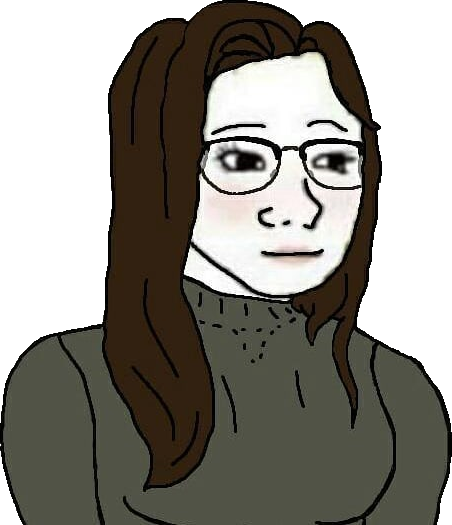
Label: 5_Trad_Wife